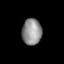
Tissue: lung
Cell type: Fibroblasts
Senescence score: 0.5542
Nuclear area (px): 503
Mean DAPI intensity: 144.336